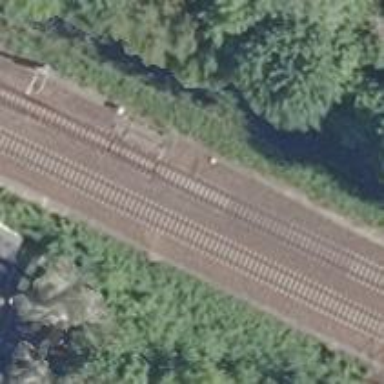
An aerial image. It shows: Railway with electrified contact lines.